Field crop: tomato
Growth stage: 1
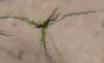
Species: cyperus